Field crop: maize
Growth stage: 1
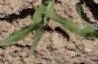
Species: maize